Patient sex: M
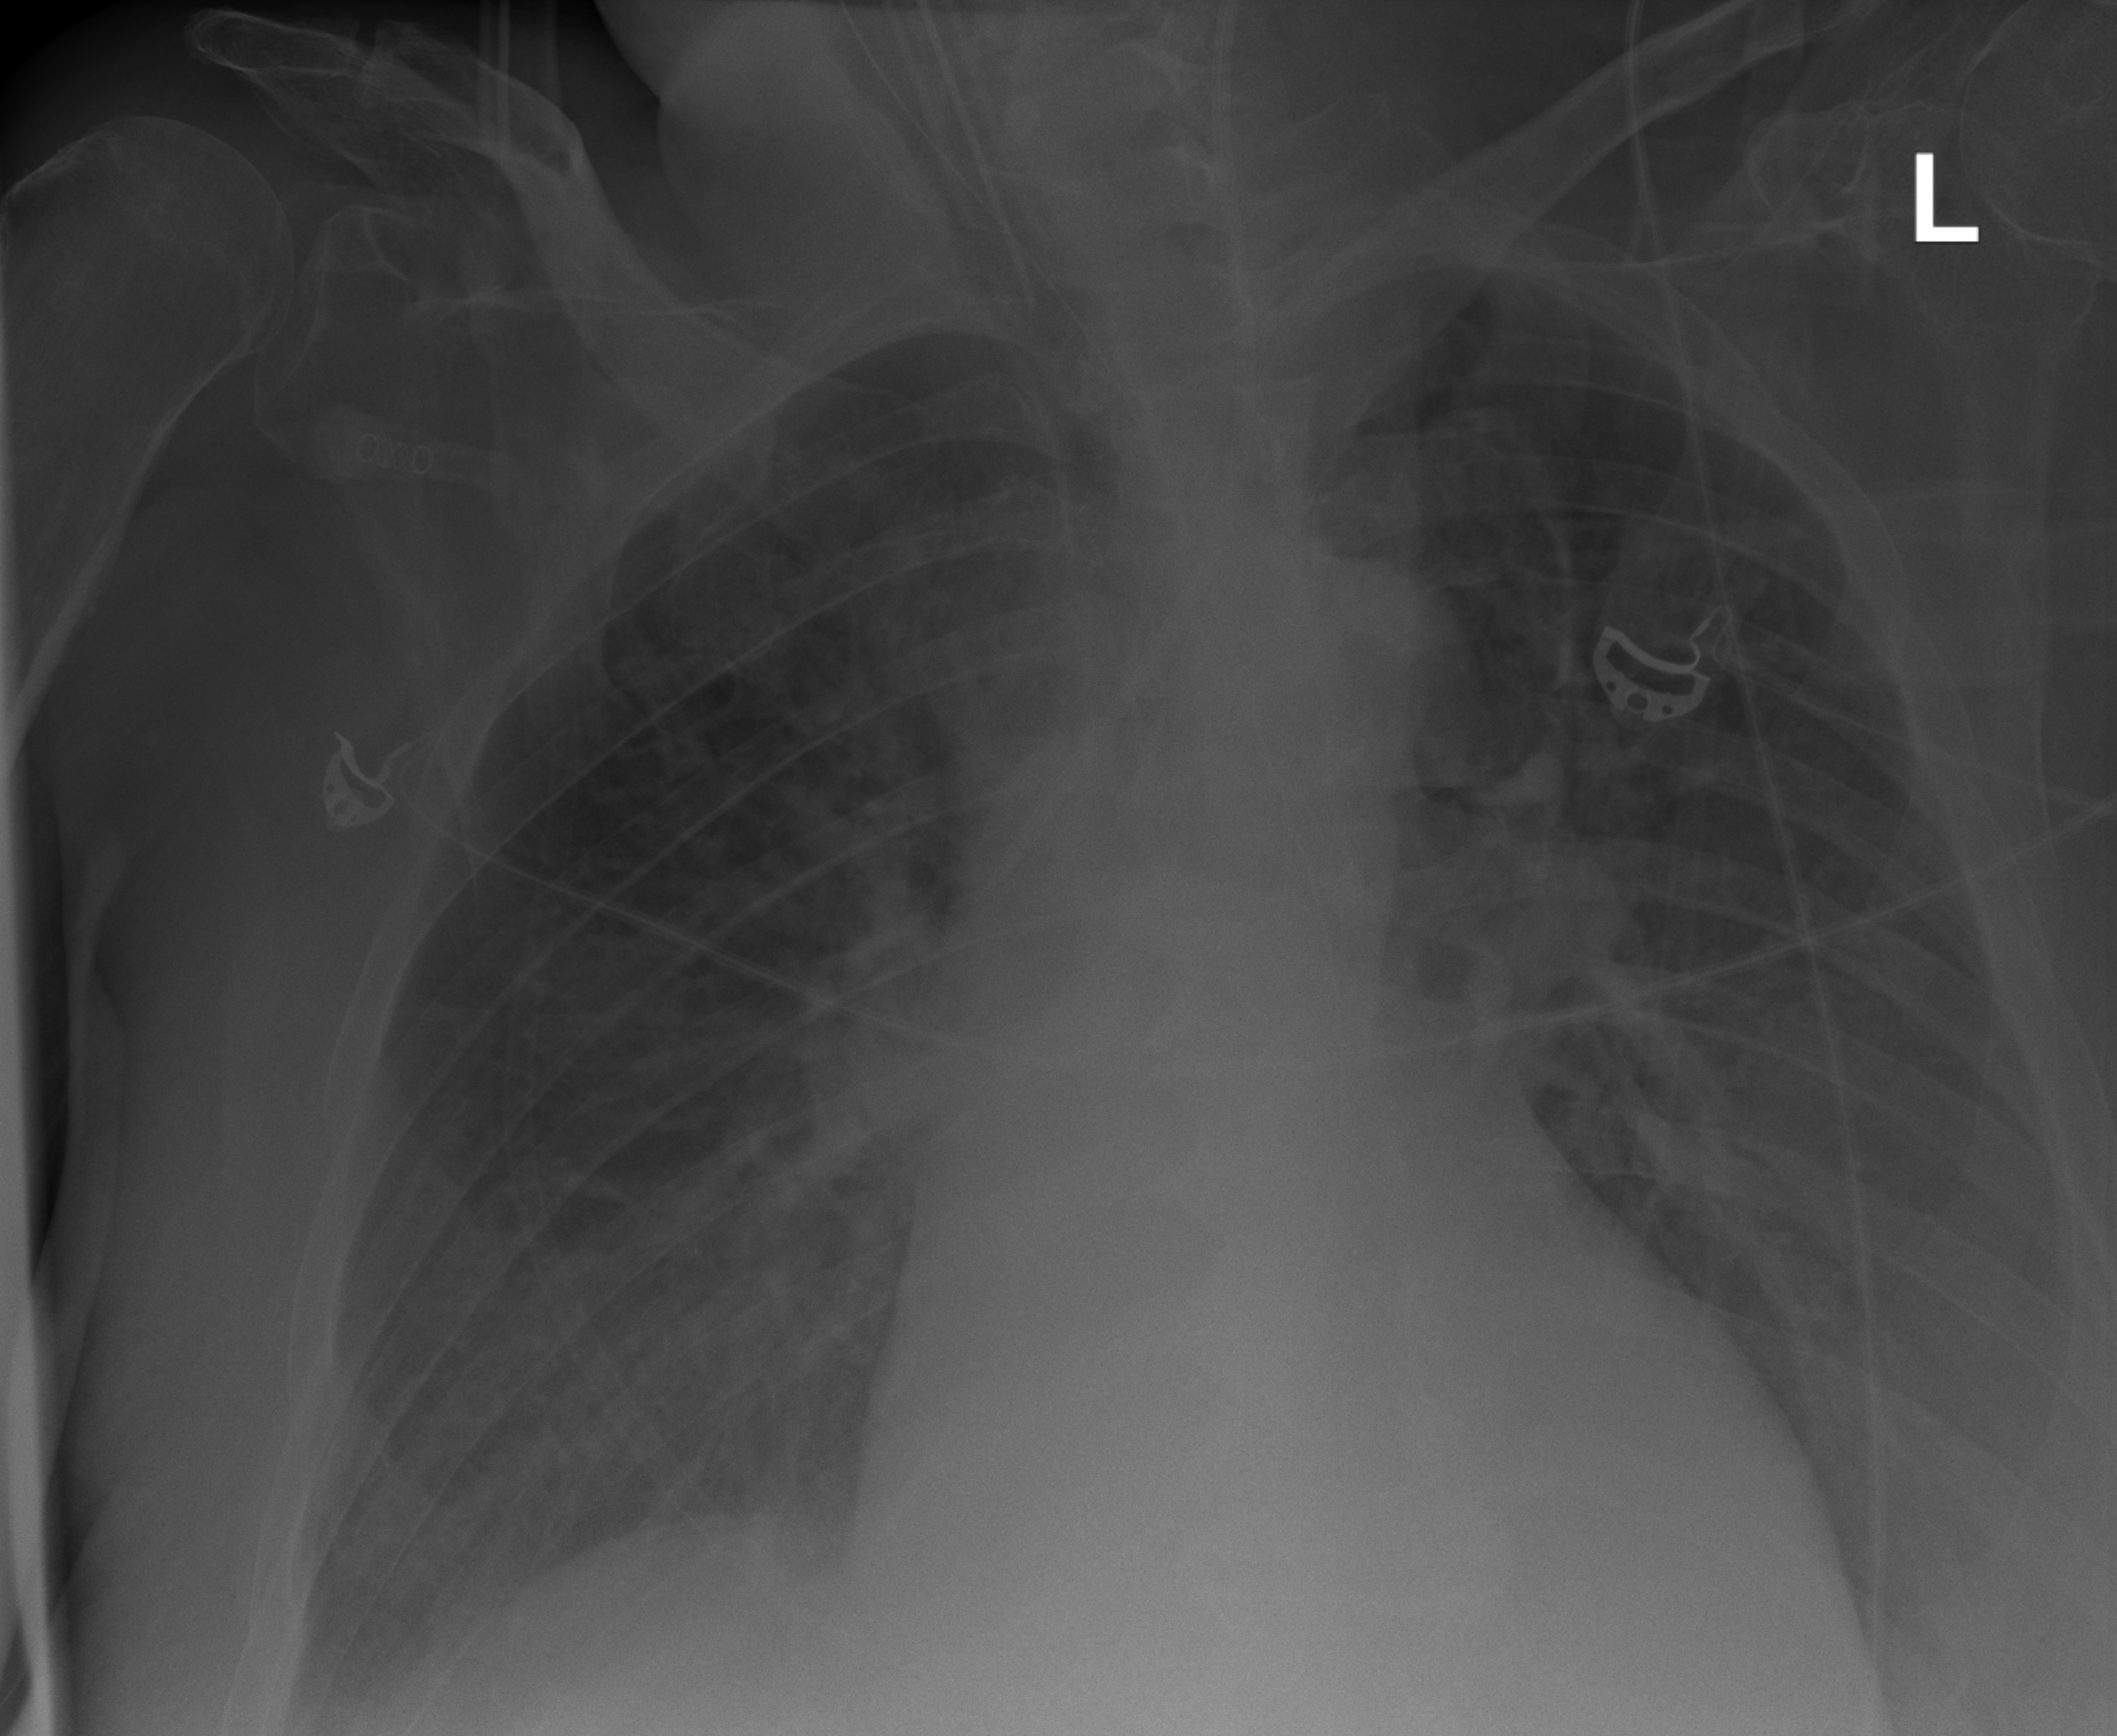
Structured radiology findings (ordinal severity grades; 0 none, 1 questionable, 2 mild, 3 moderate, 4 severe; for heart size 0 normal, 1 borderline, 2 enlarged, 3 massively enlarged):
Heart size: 1
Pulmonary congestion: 2
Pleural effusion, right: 1
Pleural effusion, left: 2
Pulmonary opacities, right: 0
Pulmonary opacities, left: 0
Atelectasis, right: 2
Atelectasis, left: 2